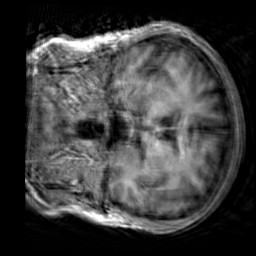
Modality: T1w
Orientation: coronal
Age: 23
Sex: male
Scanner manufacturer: siemens
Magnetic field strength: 3 T
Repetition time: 2.3 s
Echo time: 0.00303 s